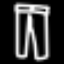
Label: pants